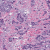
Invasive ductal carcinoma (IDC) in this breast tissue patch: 1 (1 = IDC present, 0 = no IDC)